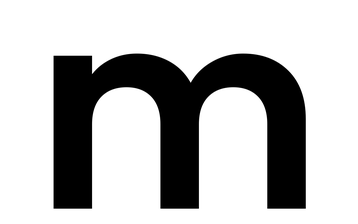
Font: Poppins-SemiBold